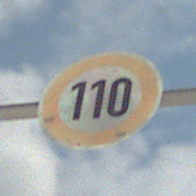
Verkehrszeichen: Geschwindigkeit110
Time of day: MorningAfternoon
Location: Outdoor (Beach)
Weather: PartlyCloudy
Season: NotSpecified
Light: Natural